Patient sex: F
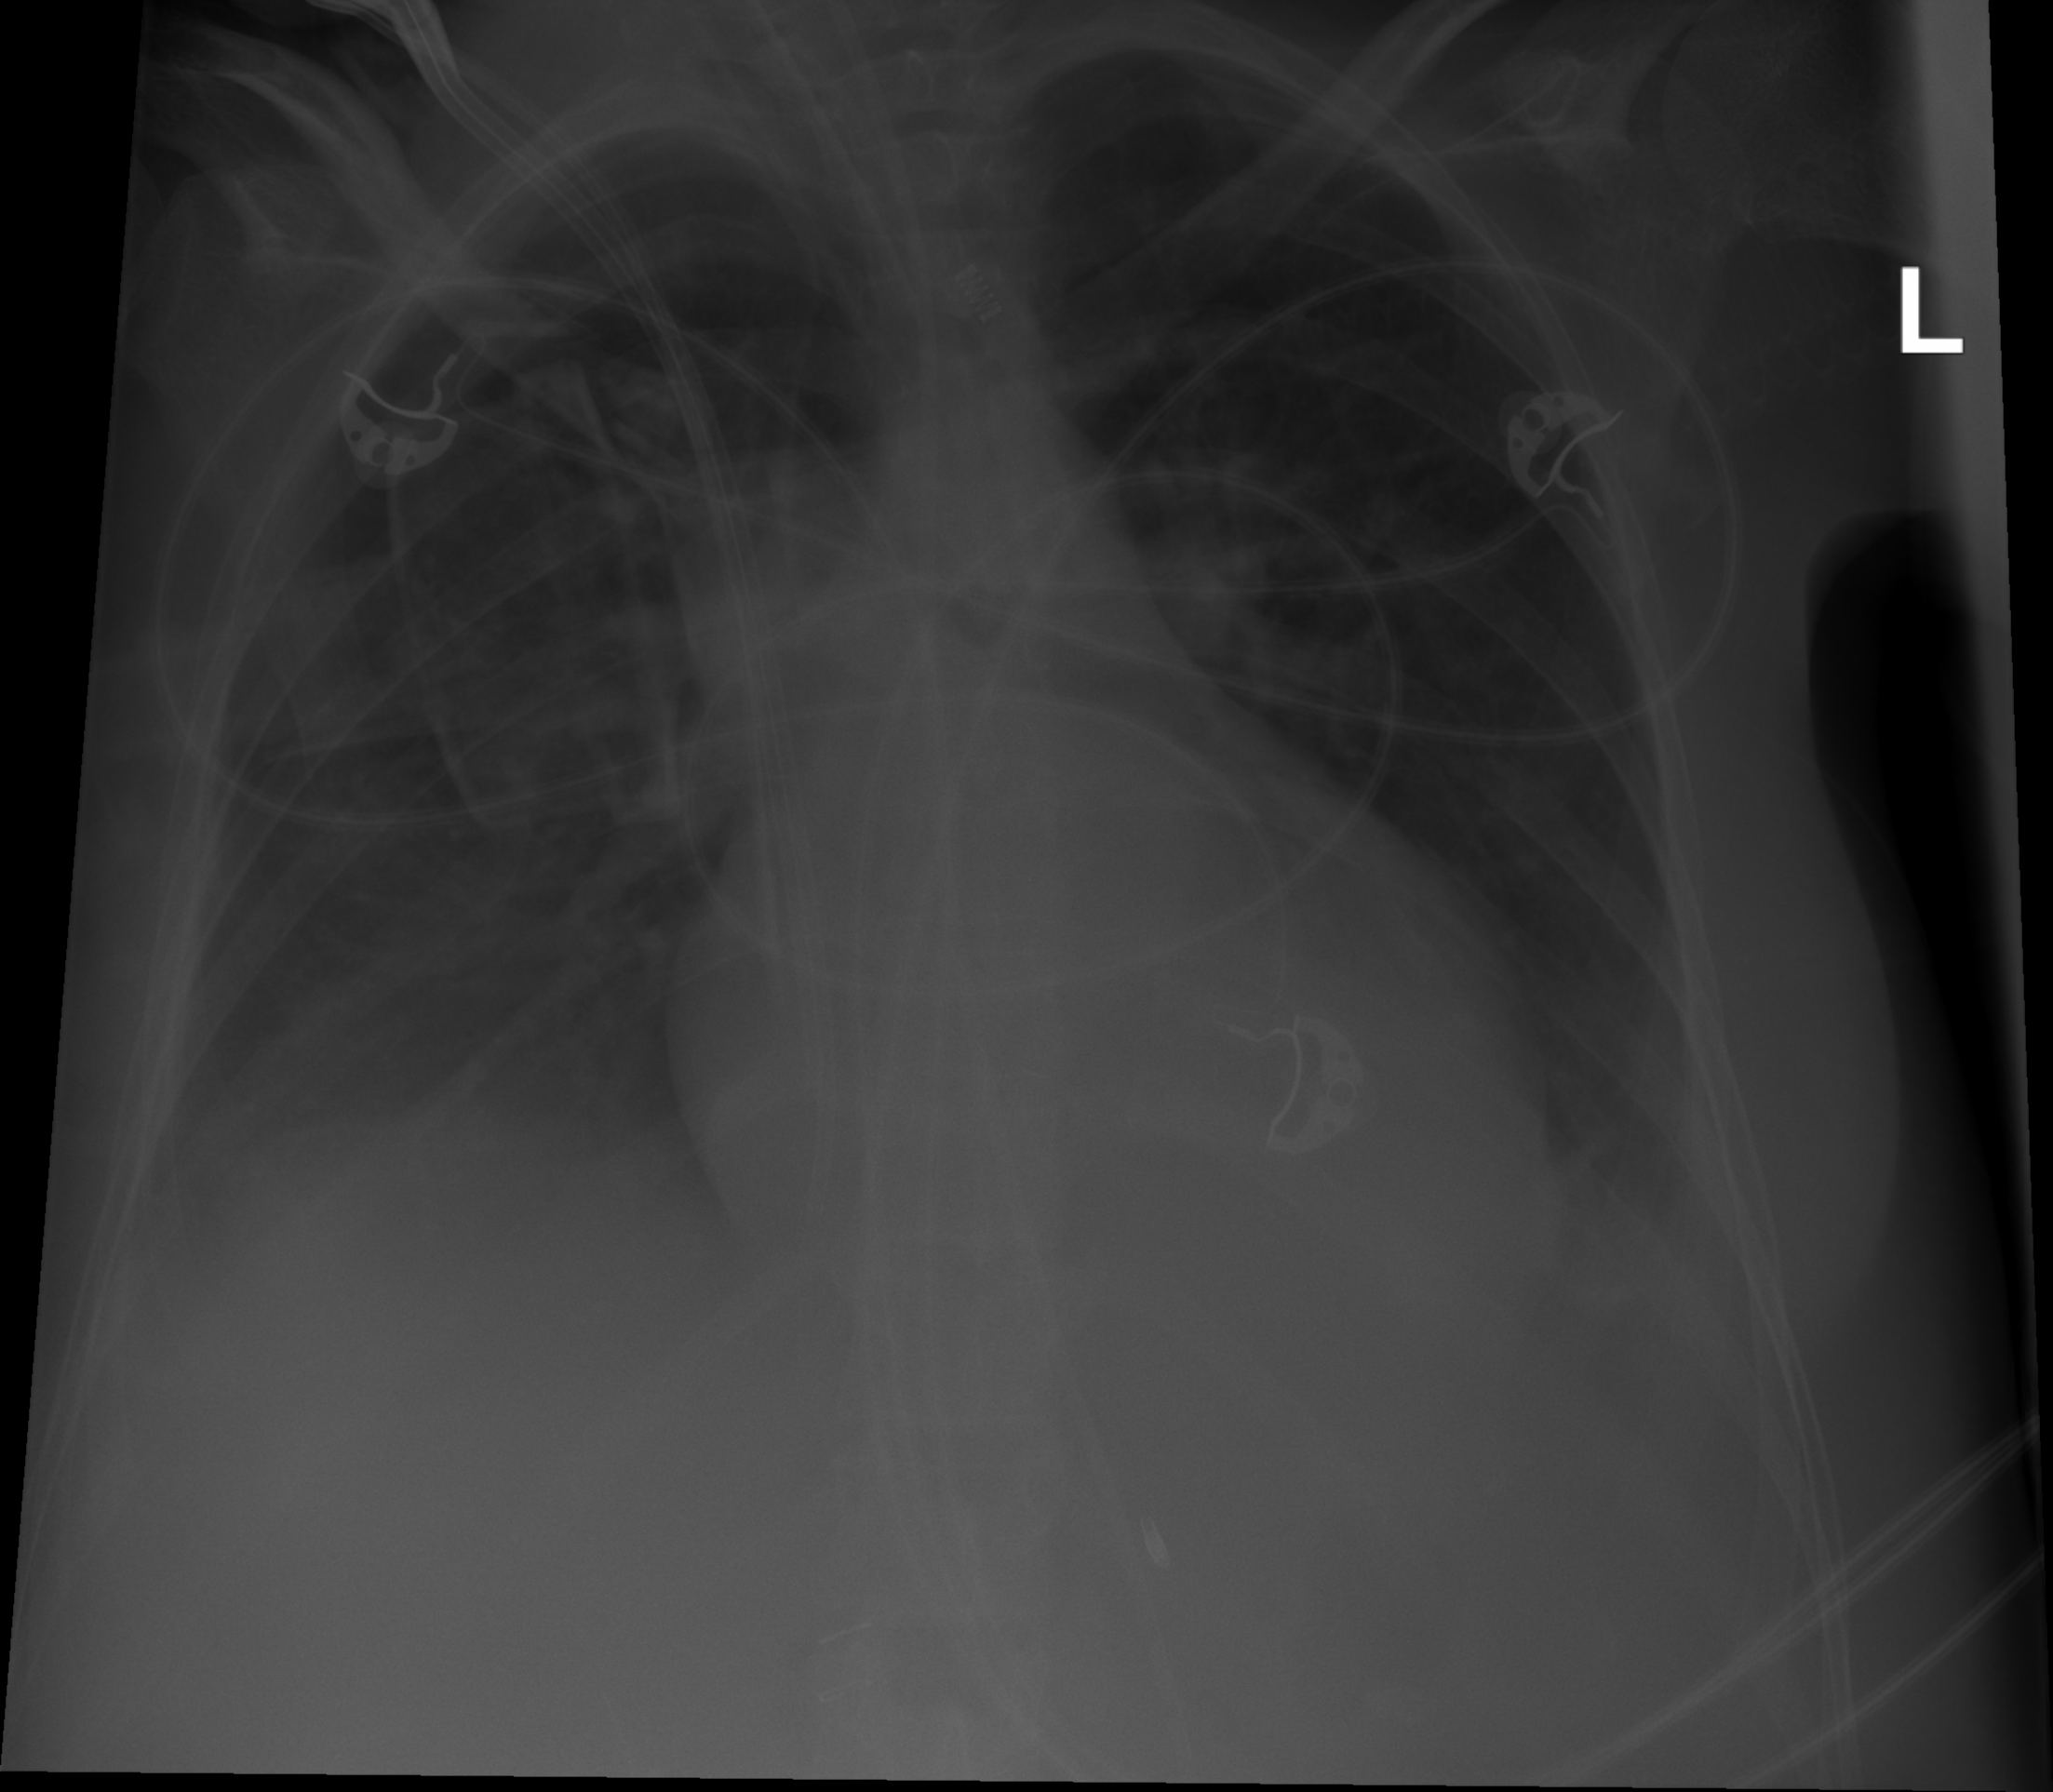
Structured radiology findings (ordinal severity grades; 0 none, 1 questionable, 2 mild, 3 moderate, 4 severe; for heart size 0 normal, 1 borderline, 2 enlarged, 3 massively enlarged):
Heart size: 1
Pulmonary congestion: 0
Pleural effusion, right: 2
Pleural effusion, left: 2
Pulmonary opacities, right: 0
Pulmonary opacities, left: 0
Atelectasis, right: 2
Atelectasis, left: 2